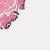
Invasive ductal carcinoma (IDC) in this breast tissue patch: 0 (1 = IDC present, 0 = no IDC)